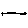
Label: line